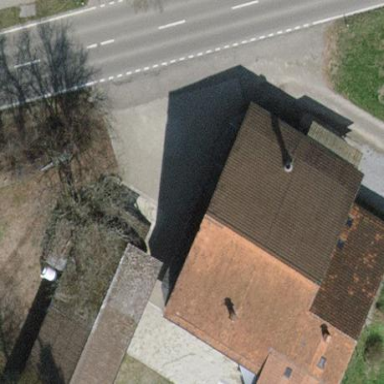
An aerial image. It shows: Building with tile roof.